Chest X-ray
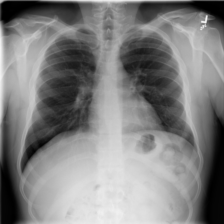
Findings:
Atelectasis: negative
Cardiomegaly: negative
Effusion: negative
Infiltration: negative
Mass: negative
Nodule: negative
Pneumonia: negative
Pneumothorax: negative
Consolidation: negative
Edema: negative
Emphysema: negative
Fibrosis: negative
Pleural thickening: negative
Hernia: negative